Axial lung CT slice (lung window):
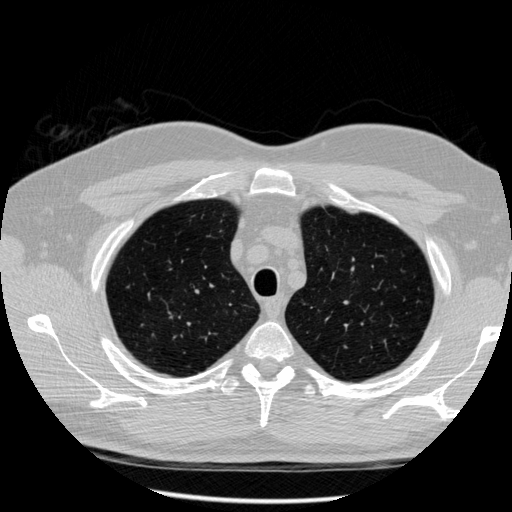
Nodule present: no